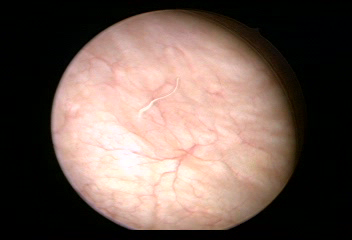
Modality: WLC
Class: Normal mucosa
Bladder cancer association: No